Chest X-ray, AP view. Patient: 62 years old, sex M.
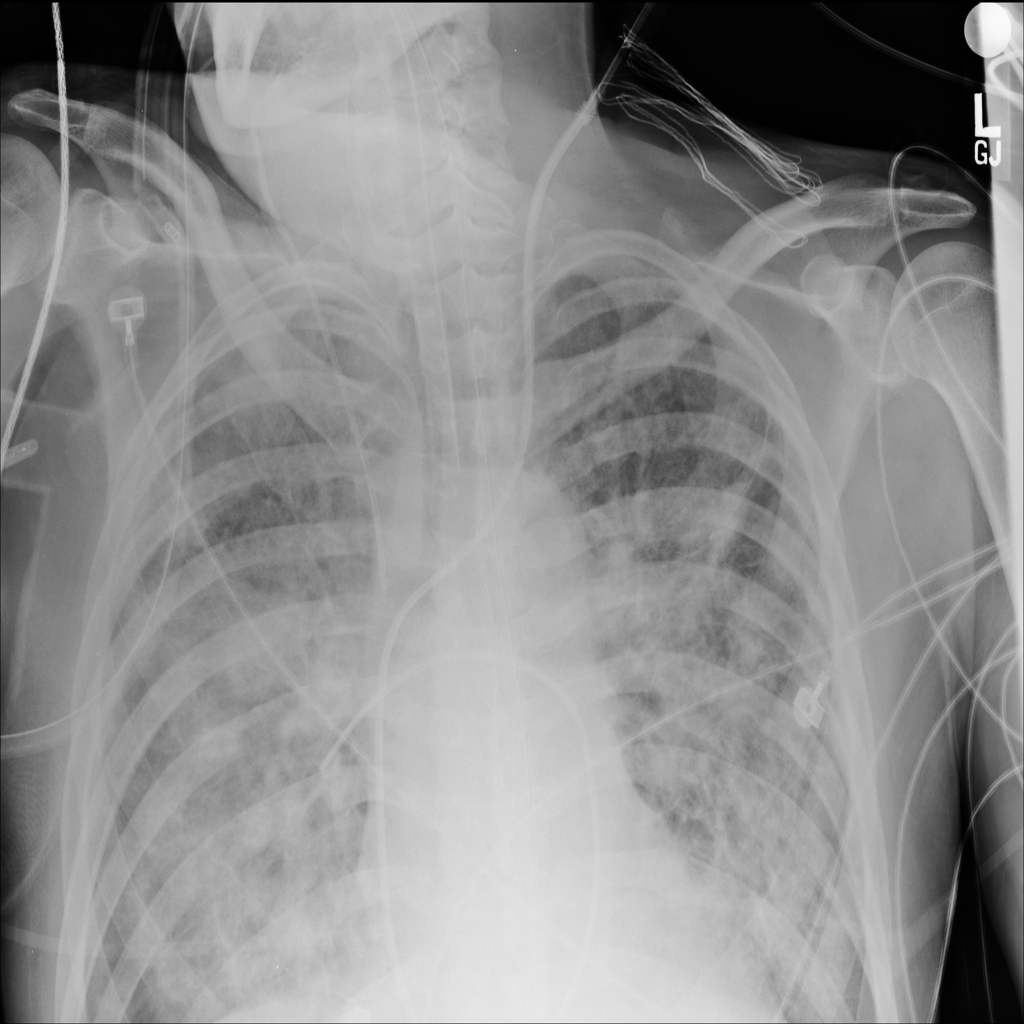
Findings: Consolidation